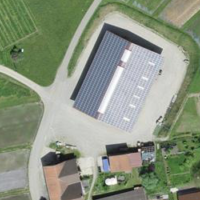
EUNIS habitat code: 52
Species observed at this site:
Tanacetum vulgare
Portulaca oleracea